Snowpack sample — Buffalo Mountain, Silverthorne, Colorado, USA (1/25/25, 10:11 AM MST)
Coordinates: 39.6222, -106.1139
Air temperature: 22 °F
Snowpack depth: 110 cm
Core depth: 20 cm
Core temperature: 48.2 °F
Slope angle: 12°, slope face: 102°
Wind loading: high
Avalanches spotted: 0
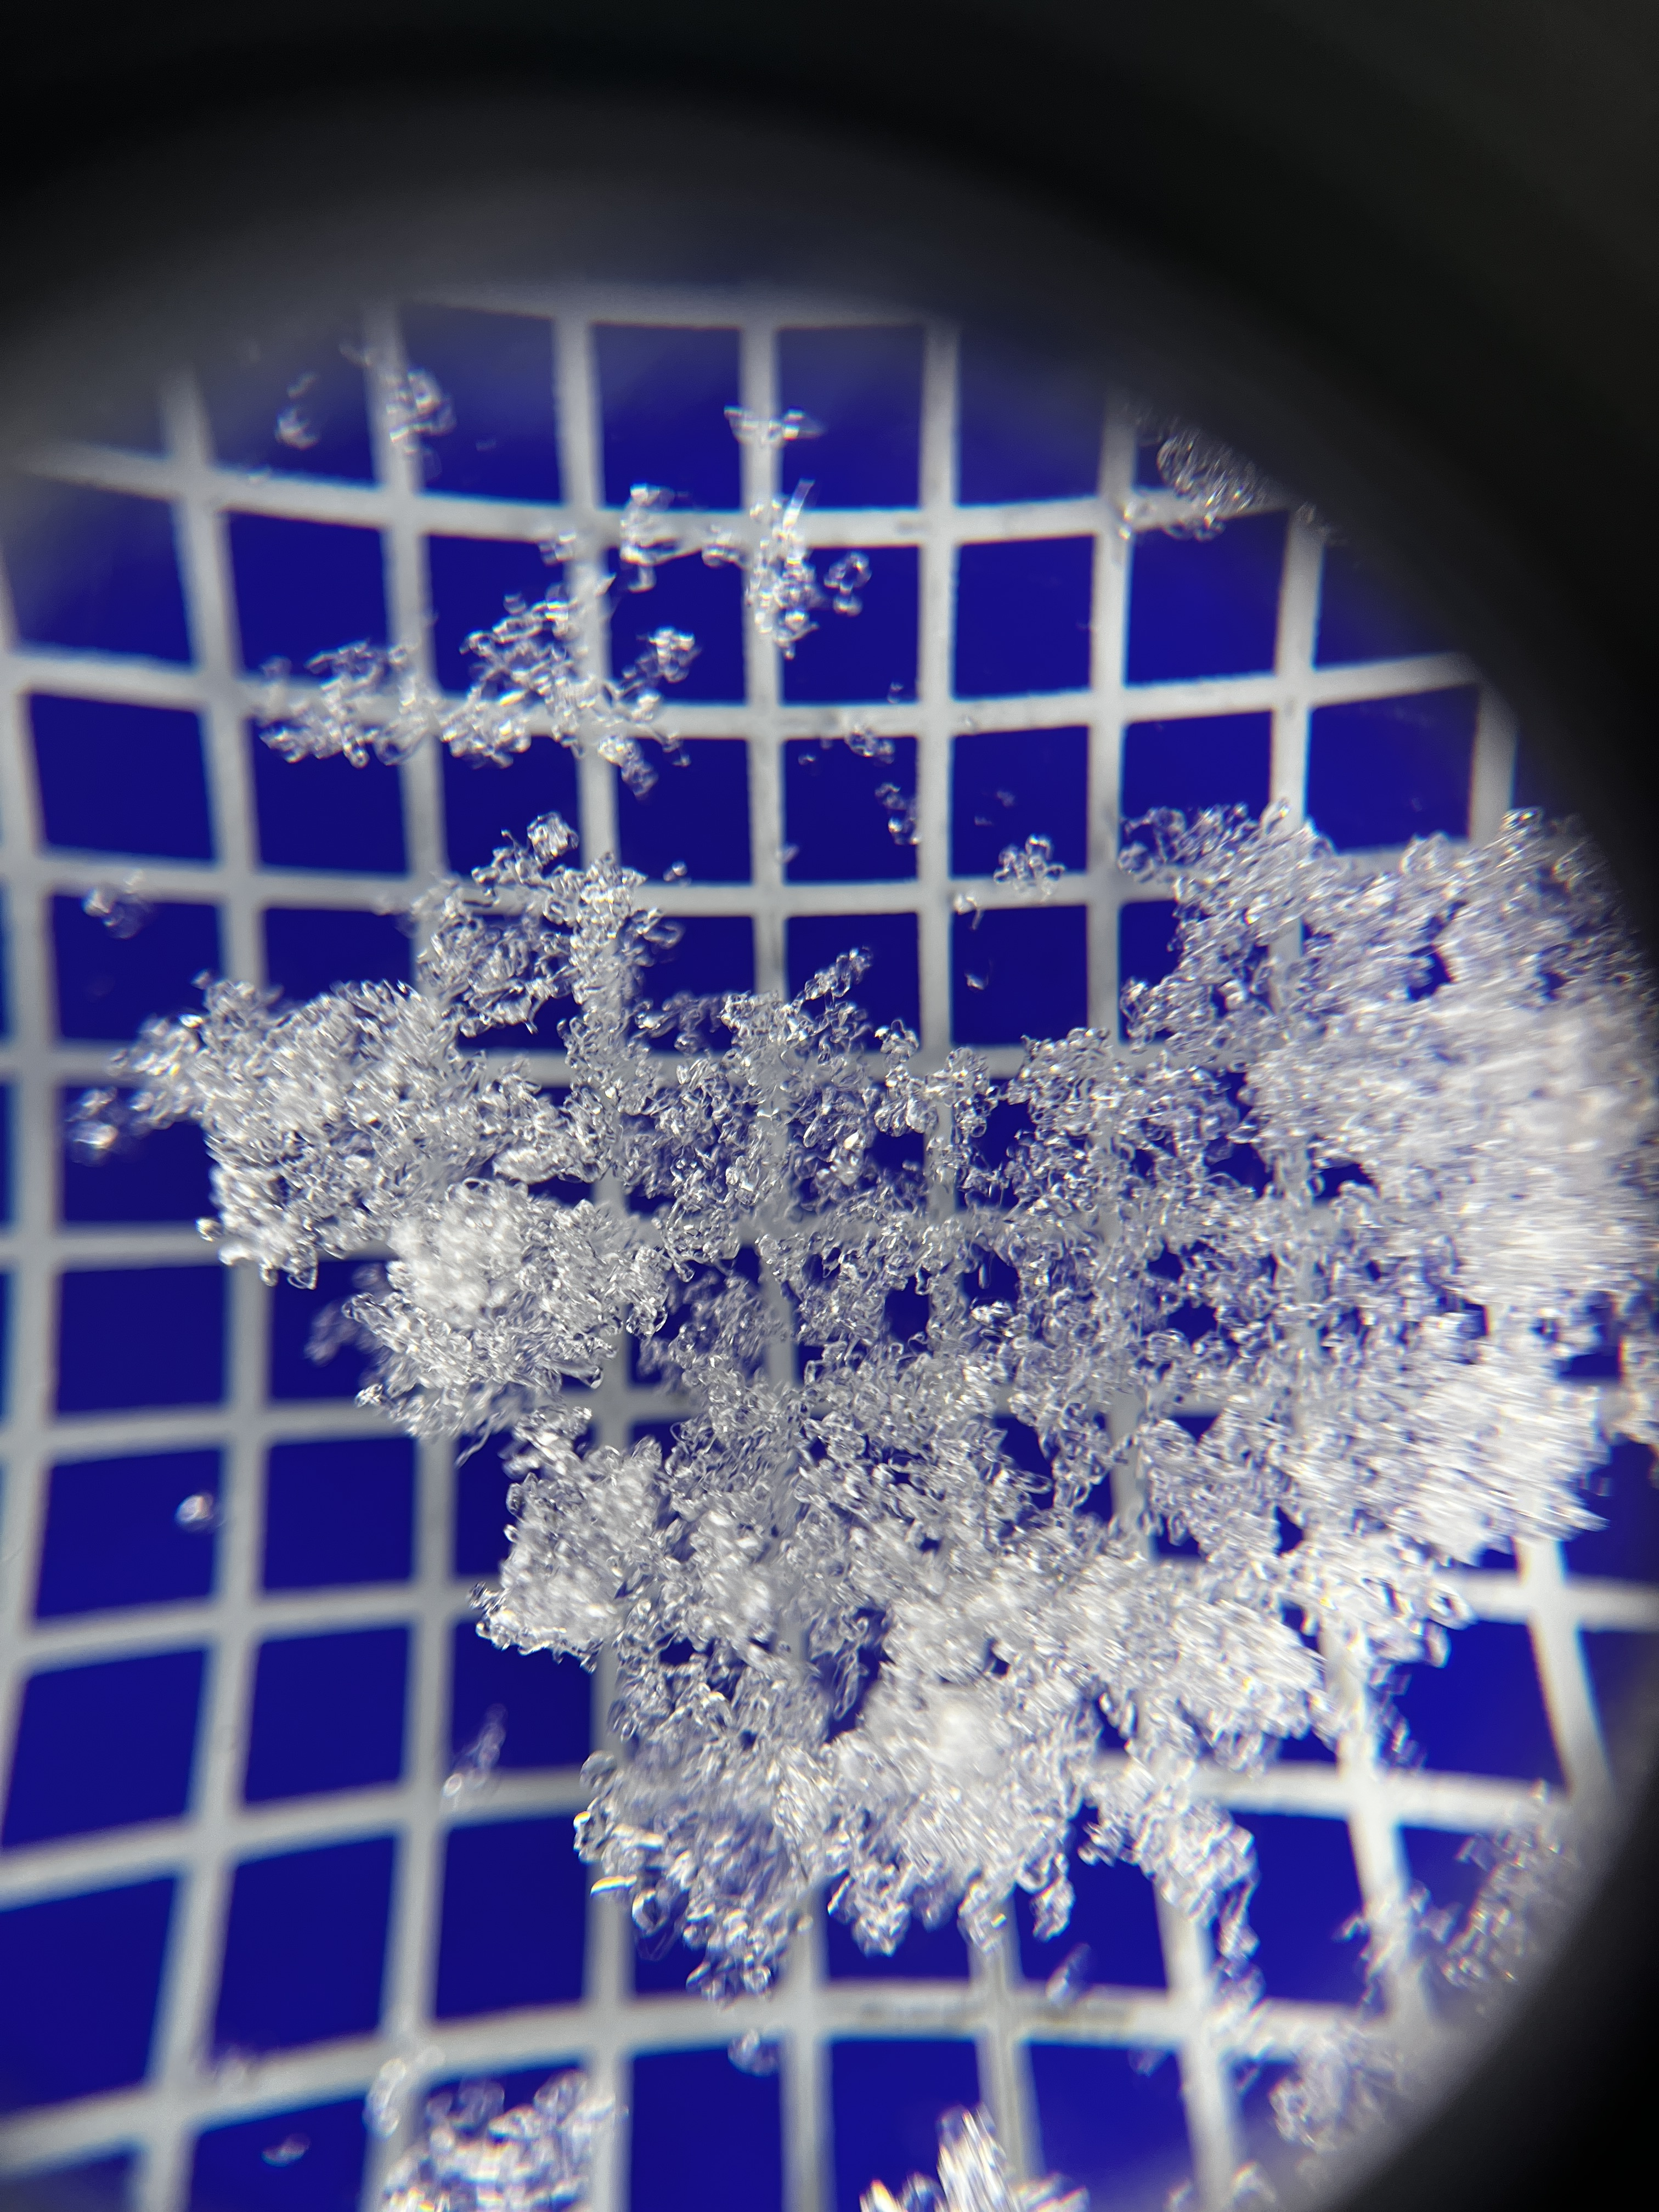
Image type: magnified_profile
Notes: No avalanches nearby, collected on the outskirts of a fire break 15 meters from the treeline, on way to Buffalo and Red Mountain